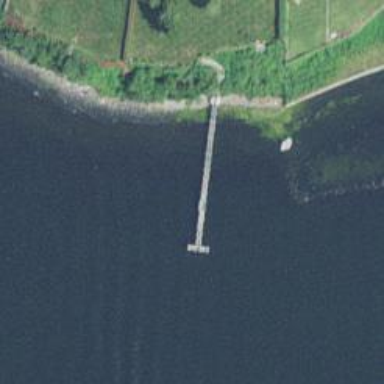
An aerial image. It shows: Man-made pier.